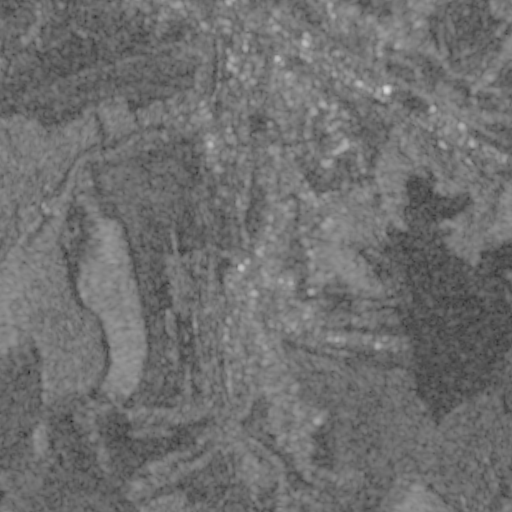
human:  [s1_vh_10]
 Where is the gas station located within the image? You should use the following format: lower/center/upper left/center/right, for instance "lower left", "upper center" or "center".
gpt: The gas station is located in the lower center of the image.
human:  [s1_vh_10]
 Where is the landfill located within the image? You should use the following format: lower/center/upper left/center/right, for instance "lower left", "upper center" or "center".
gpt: The landfill is located in the upper right of the image.
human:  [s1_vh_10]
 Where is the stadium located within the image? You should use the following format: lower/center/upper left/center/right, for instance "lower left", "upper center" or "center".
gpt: The stadium is located in the upper center of the image.
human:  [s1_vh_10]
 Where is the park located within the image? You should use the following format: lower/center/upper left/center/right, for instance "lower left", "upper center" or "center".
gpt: There is no park in the image.

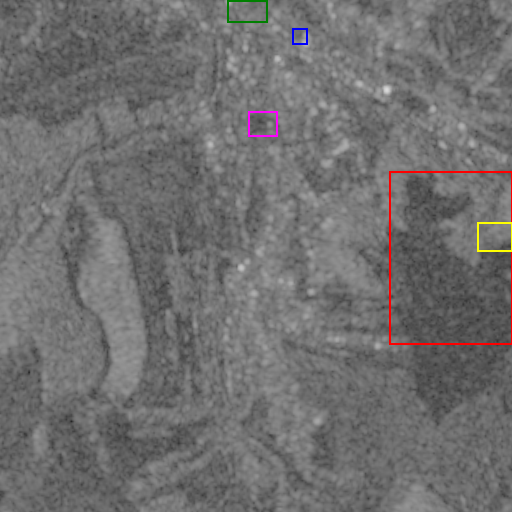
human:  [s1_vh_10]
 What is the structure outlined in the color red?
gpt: The structure outlined in red is a crop field.
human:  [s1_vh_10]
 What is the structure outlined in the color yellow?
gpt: The structure outlined in yellow is a landfill.
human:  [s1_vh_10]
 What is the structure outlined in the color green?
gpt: The structure outlined in green is a park.
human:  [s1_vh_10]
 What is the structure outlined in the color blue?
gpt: The structure outlined in blue is a parking lot.
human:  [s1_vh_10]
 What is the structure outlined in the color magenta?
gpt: The structure outlined in magenta is a stadium.
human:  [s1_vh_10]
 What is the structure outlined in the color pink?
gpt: There is no pink outline.